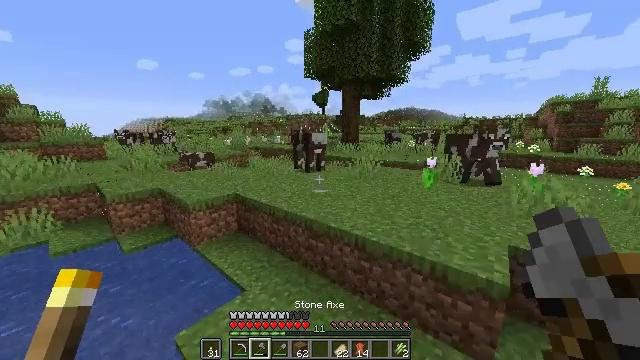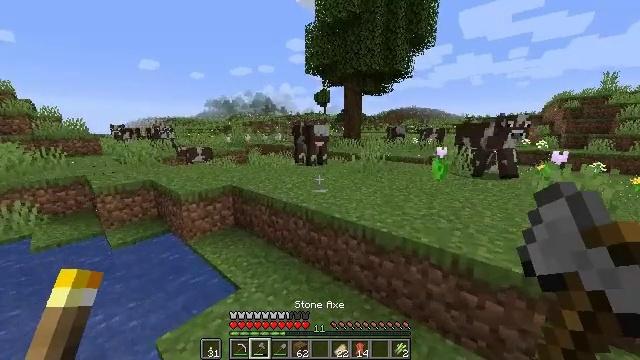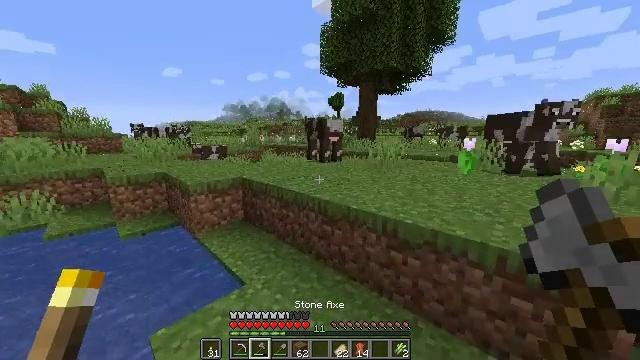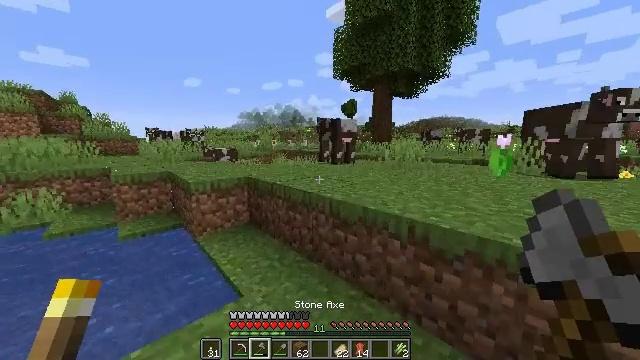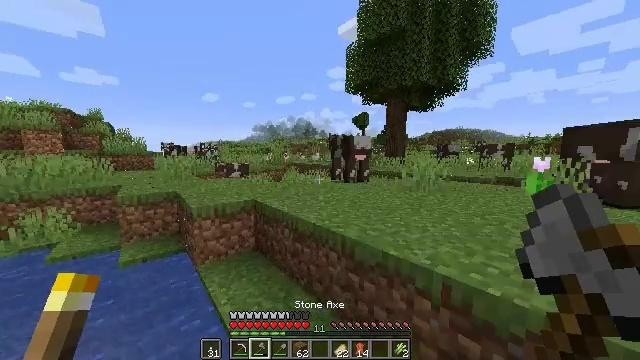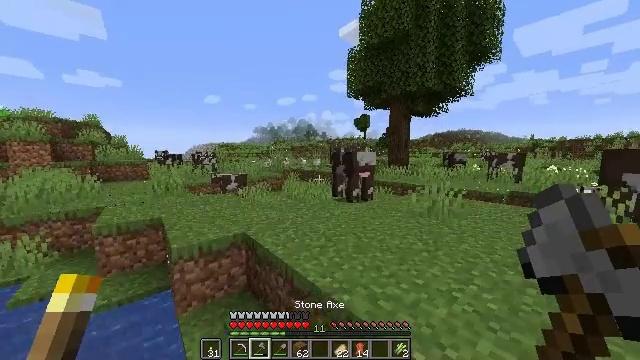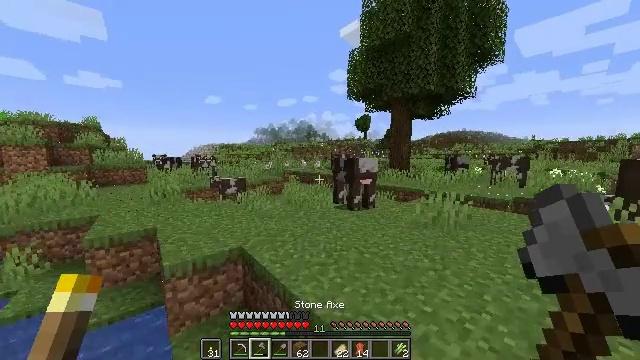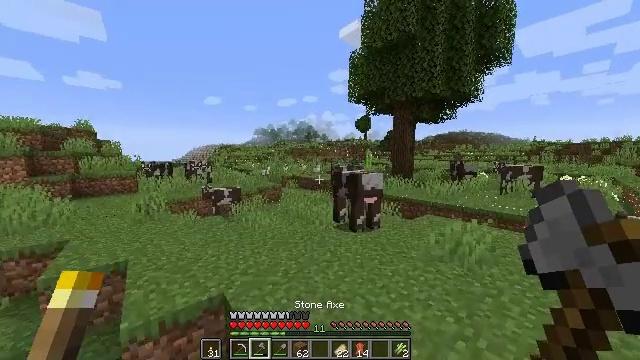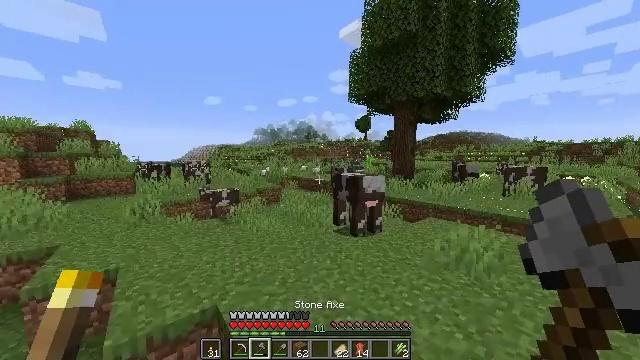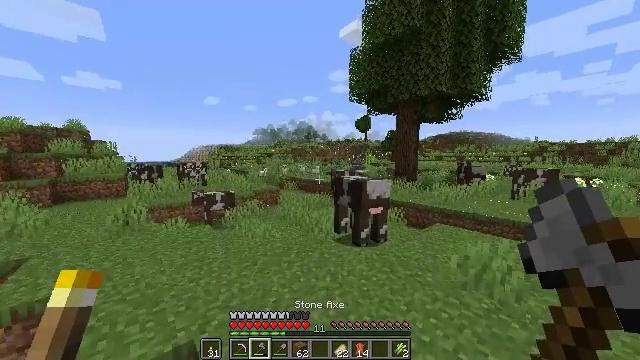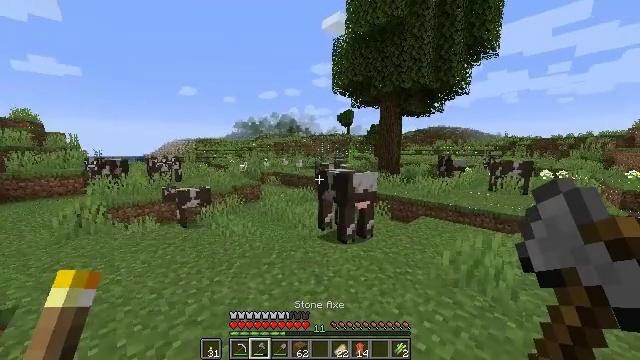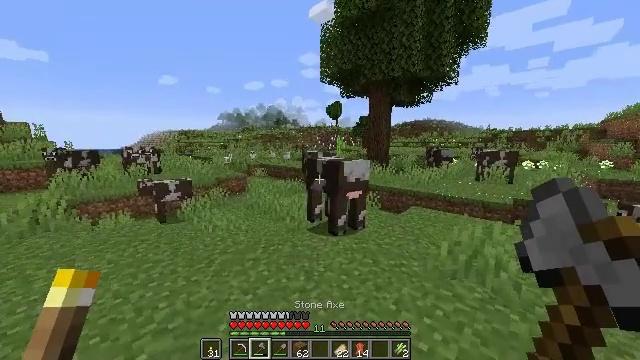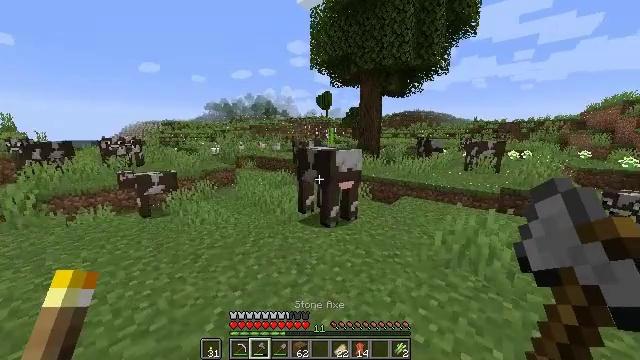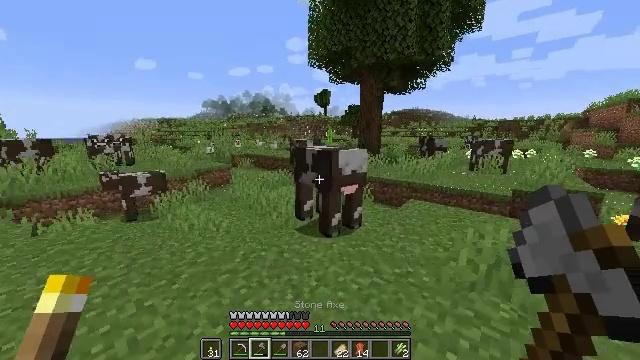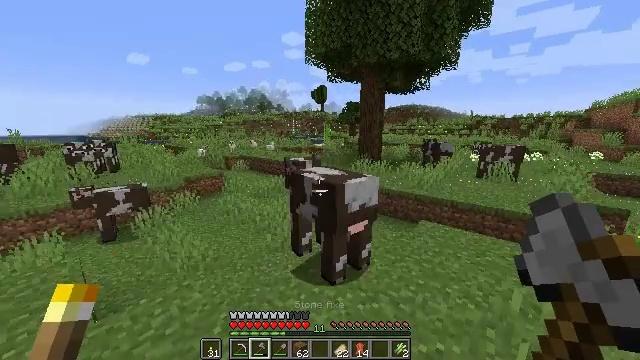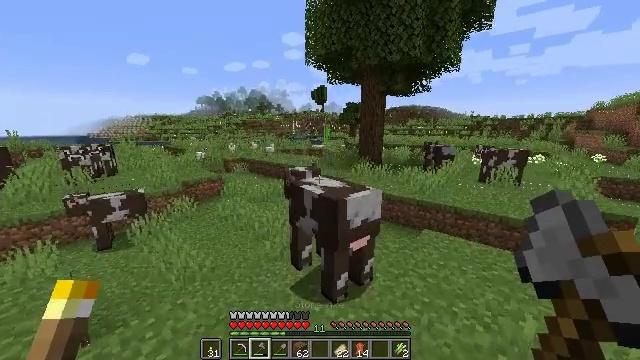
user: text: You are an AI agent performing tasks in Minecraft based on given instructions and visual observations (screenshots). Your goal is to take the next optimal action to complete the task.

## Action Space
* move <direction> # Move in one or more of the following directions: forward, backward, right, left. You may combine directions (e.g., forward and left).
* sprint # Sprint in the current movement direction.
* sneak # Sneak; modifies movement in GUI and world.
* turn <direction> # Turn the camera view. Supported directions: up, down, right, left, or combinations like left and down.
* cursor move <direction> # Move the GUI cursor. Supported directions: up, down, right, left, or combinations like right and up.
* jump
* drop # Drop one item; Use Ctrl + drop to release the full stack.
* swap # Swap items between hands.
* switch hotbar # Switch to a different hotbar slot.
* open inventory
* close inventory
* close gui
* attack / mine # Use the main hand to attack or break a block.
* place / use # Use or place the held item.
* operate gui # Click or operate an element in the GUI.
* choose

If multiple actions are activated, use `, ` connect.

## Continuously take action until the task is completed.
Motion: motion action
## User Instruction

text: Retrieve sunflower in your inventory.
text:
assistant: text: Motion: move forward, sprint, jump
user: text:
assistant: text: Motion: move forward, sprint, turn left and up, jump
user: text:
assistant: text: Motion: move forward, sprint, turn left and up, jump
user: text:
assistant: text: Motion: move forward, sprint, turn left and up, jump
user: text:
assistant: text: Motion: move forward, sprint, jump
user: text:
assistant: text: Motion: move forward, sprint, jump
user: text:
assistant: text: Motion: move forward, sprint, jump
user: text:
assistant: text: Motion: move forward, sprint, jump
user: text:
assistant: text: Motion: move forward, sprint, jump
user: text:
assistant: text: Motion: move forward, sprint, turn right and down, jump
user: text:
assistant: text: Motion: move forward, sprint, turn right and down, jump
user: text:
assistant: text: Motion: move forward, sprint, turn right and down, jump
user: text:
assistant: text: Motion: move forward, sprint, jump
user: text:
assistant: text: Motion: move forward, sprint, jump
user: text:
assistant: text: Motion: move forward, sprint, jump
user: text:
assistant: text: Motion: move forward, sprint, jump
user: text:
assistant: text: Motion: move forward, sprint, jump
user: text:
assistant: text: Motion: move forward, sprint, jump
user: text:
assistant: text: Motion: move forward, sprint, jump
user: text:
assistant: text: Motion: move forward and move left, sprint, jump
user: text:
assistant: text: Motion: move forward and move left, sprint, jump
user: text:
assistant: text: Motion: move forward and move left, sprint, jump
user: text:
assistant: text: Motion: move forward and move left, sprint, jump
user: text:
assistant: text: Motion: move forward, sprint, jump
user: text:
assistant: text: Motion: move forward, sprint, jump
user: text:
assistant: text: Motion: move forward, sprint, jump
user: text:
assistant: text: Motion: move forward and move left, sprint, jump
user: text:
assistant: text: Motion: move forward and move left, sprint, jump
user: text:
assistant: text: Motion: move forward and move left, sprint, jump
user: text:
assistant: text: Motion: move forward and move left, sprint, jump